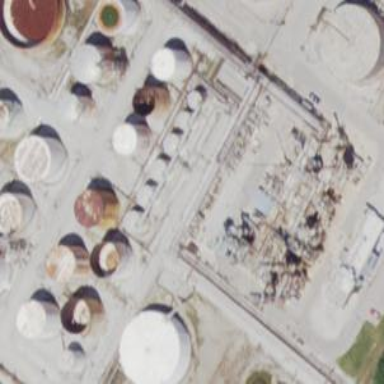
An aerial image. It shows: Storage tank with man-made structure.